Question: I can't get information from clicking the bus stops although the city has them when I enter in Google Maps, but implementing it myself doesn't work. They are disabled.
I'm having a similar problem to another post:
<URL>
Also when I create a route my stops between the origin and destination don't appear, these white dots are invisible, but if I click in the instructions in the panel this window opens with the information needed.
I've tried out putting transit layer and nothing appears in my jQuery Mobile app.

Any ideas to get this work?
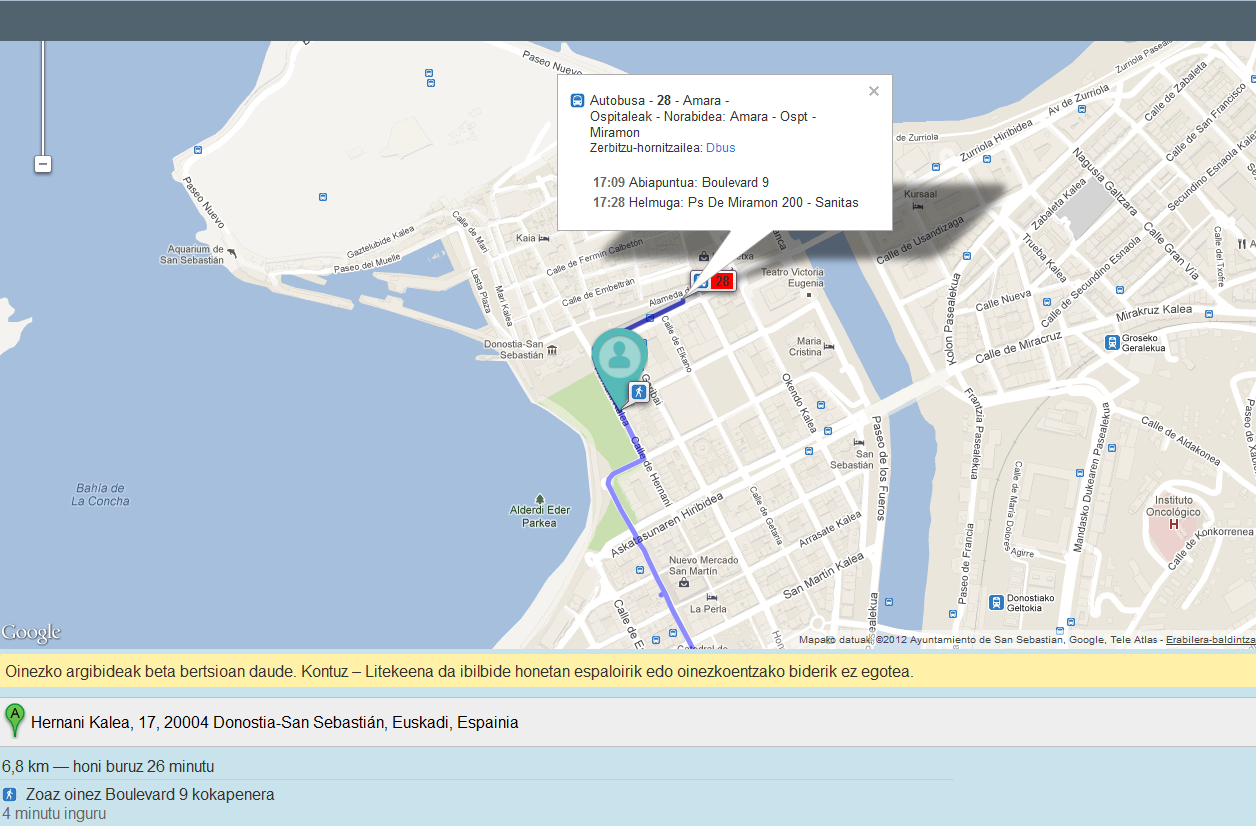
Answer: I've found part of the solution. I couldn't see the white dots in the route because when I was creating the direction display I was suppressing markers to get my custom markers instead of the usual Google Map ones. But also I was suppressing the middle points that I needed!
Instead of this:
'''
directionsDisplay = new google.maps.DirectionsRenderer({suppressMarkers: true});
'''
I've changed it for this:
'''
directionsDisplay = new google.maps.DirectionsRenderer();
'''
So now I can see the dots:

I still can't get the bus stops information when clicking an icon